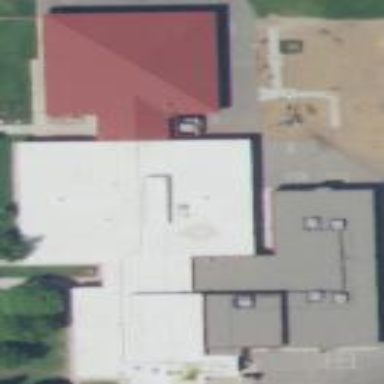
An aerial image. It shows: School building.